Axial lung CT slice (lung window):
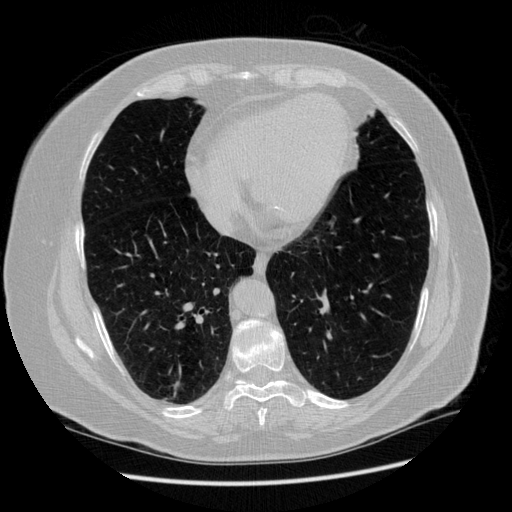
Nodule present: no